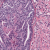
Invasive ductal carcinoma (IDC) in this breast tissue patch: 1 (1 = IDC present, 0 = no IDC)